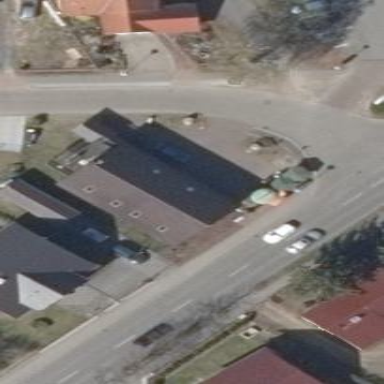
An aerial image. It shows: Convenience shop located within building.